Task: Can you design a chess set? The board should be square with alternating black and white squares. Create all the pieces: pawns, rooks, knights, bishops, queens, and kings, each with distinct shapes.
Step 1763:
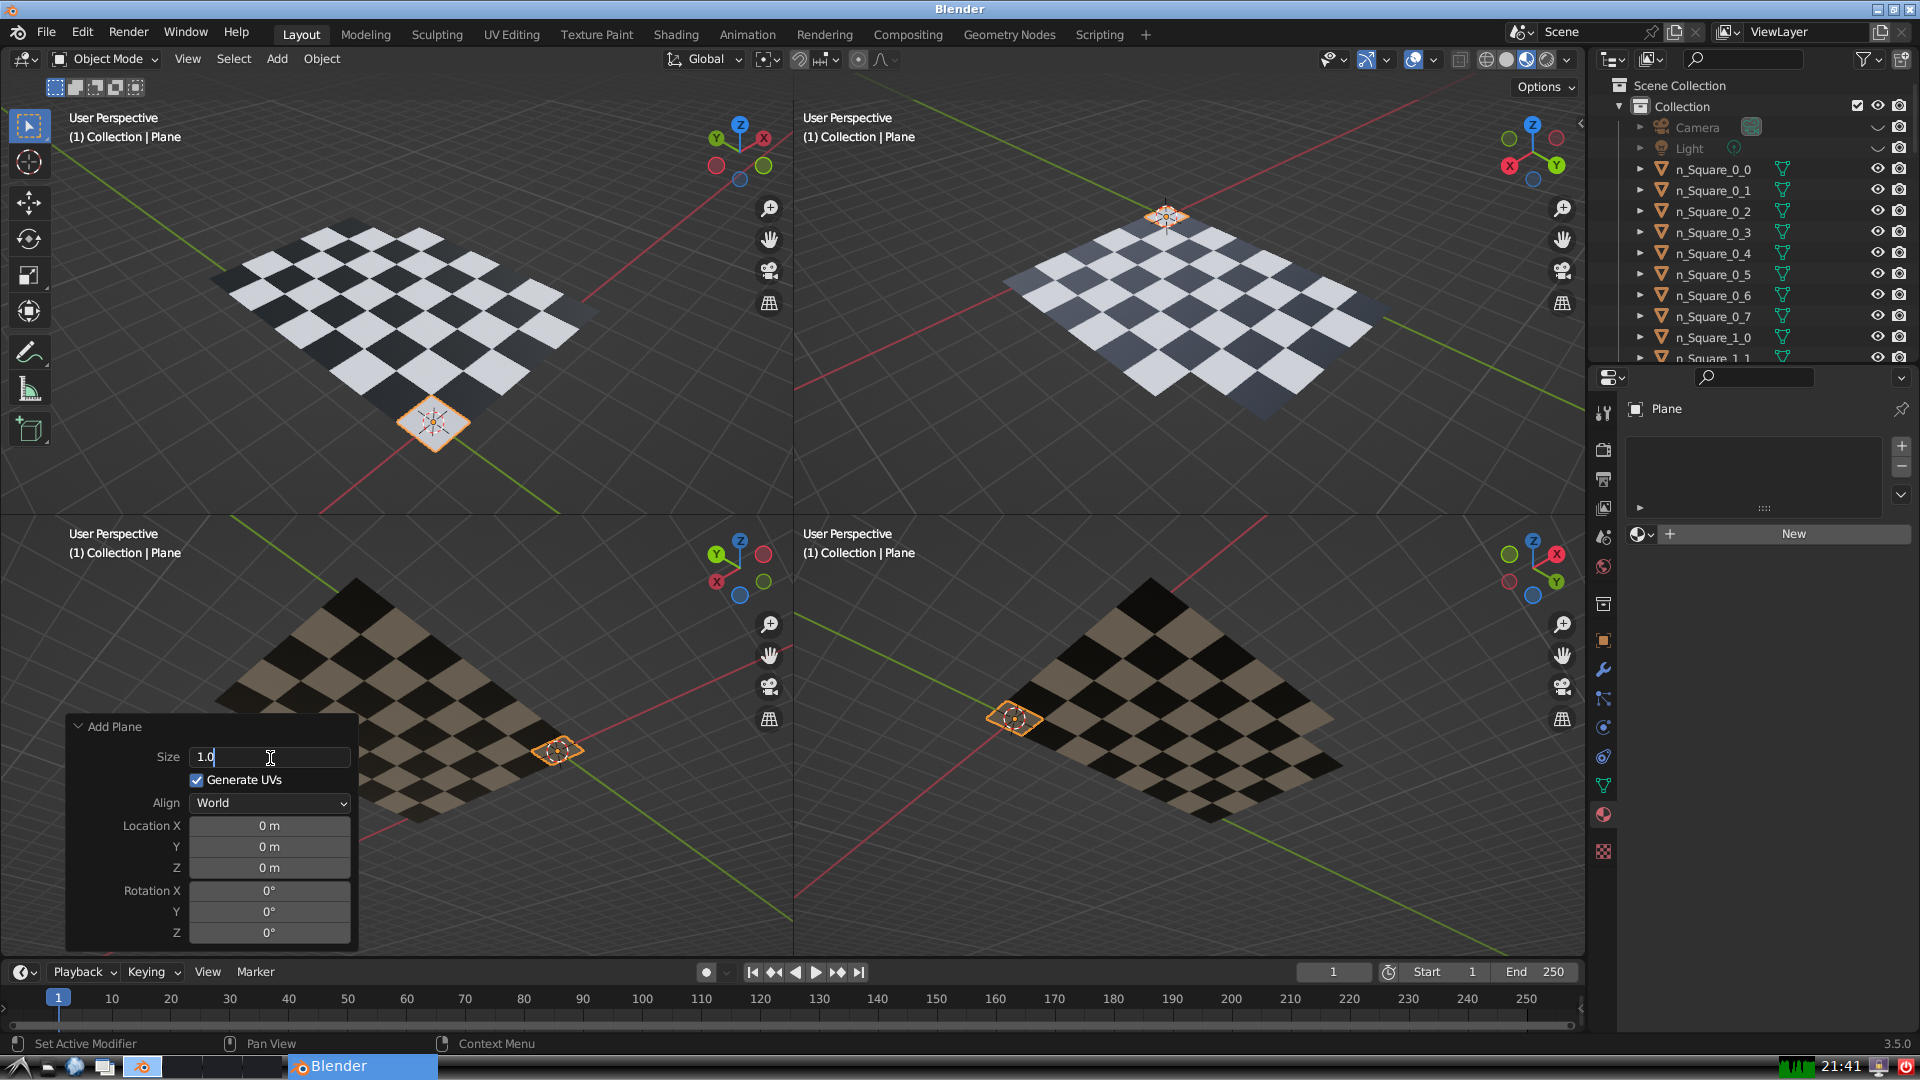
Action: {"key_press": ['Return']}